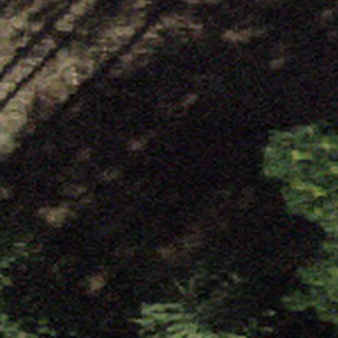
Label: other